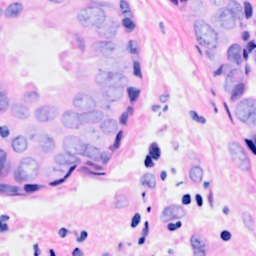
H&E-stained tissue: Breast